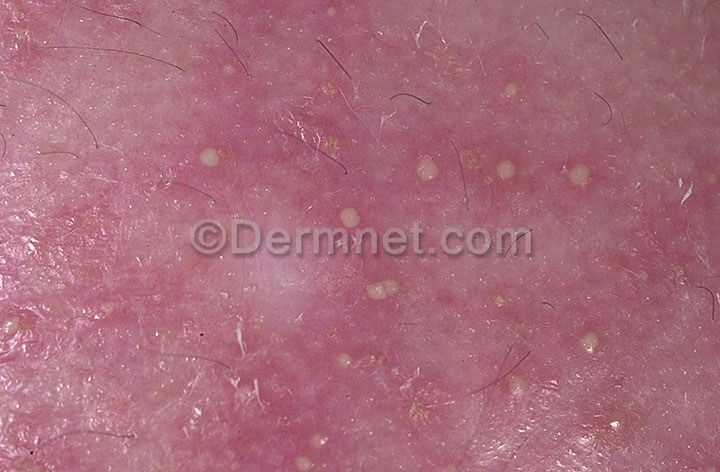
Disease: Cellulitis Impetigo and other Bacterial Infections